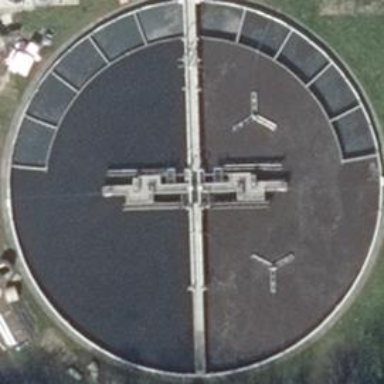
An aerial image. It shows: Image of wastewater.